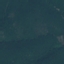
Land use / land cover class: Forest